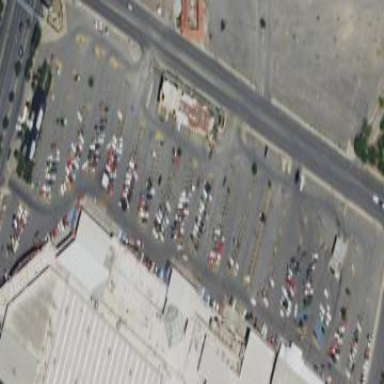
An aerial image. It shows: Parking area.